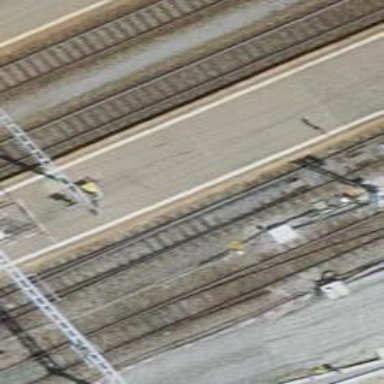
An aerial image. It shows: Railway switch.